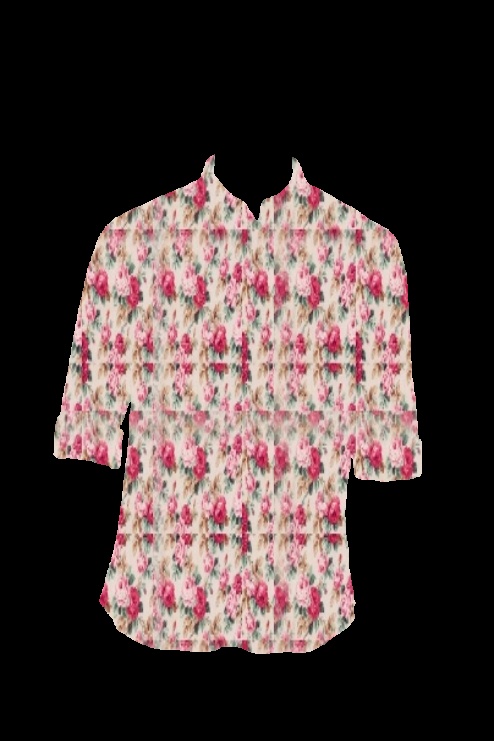
pink multi floral print shirt